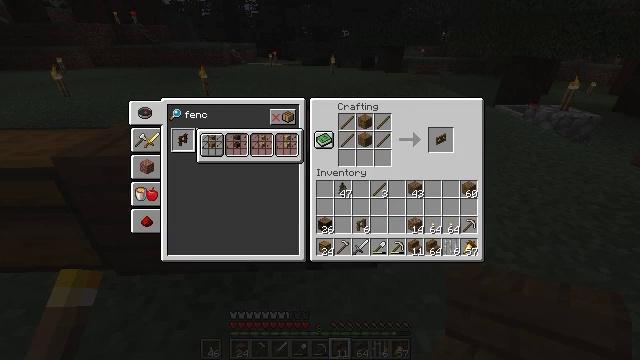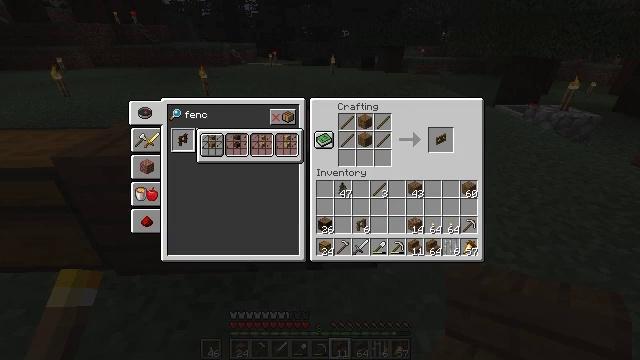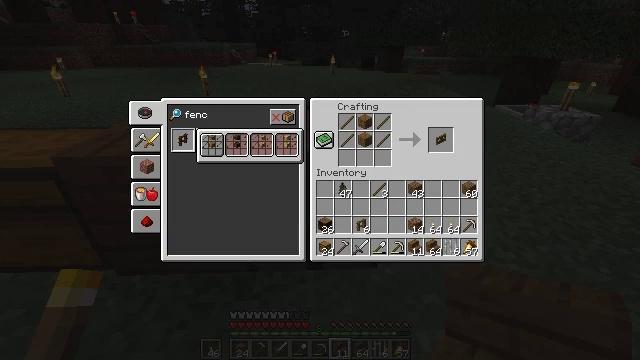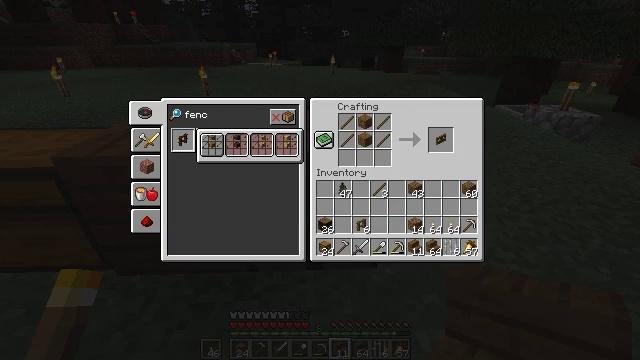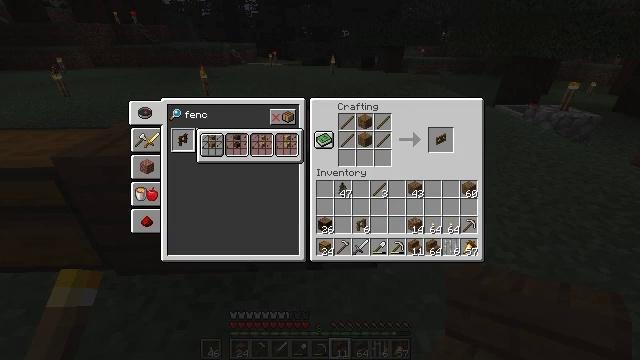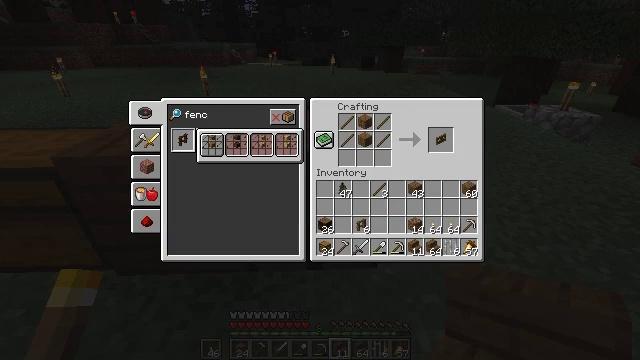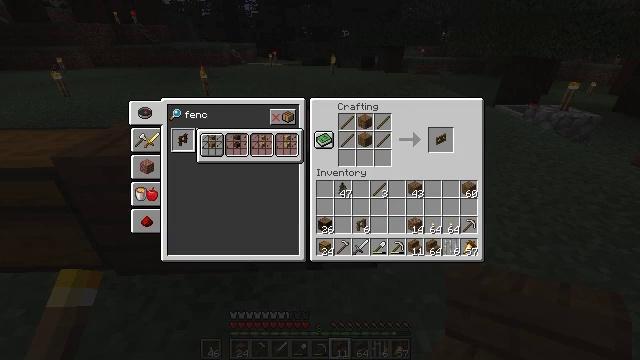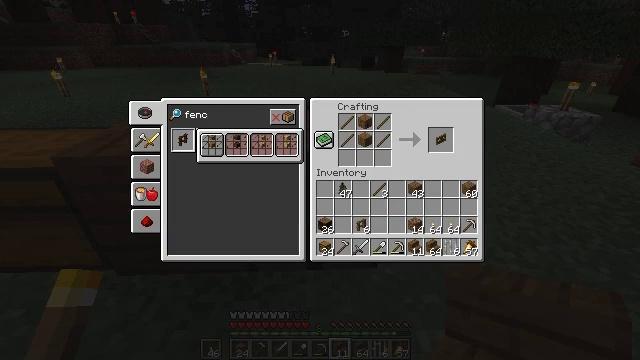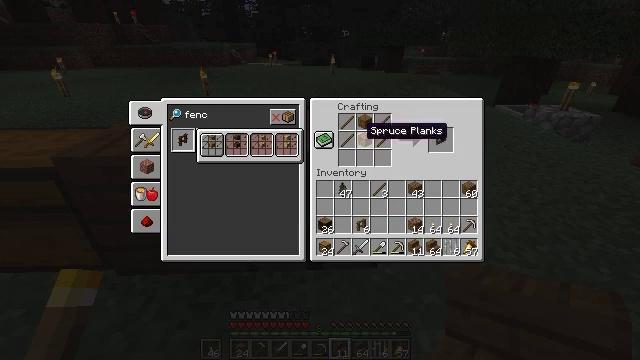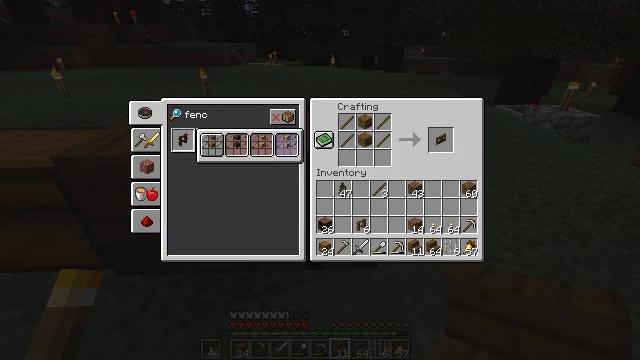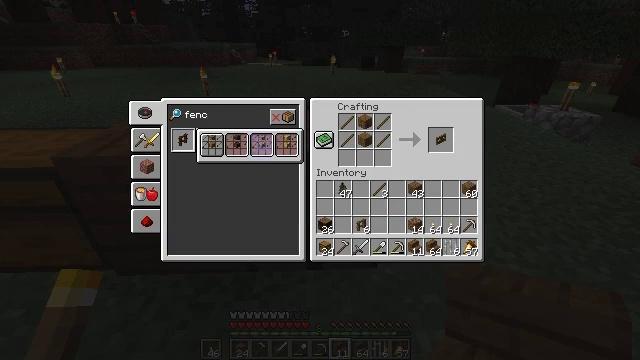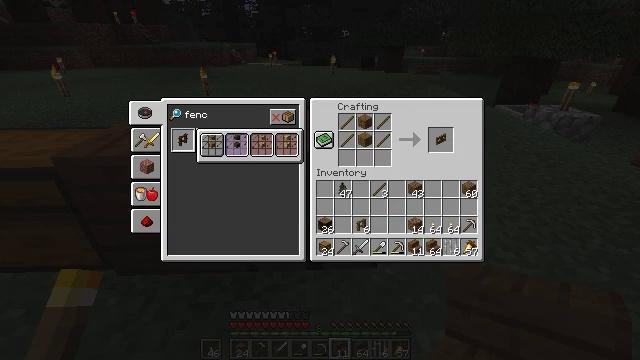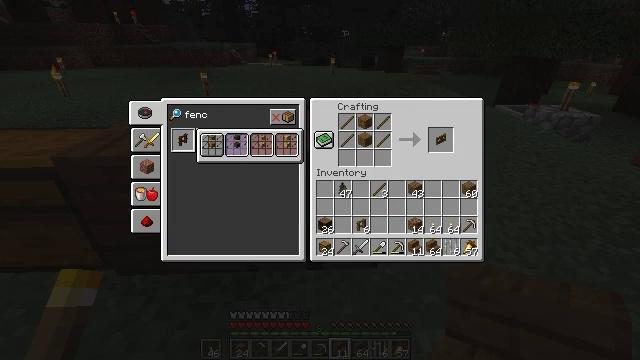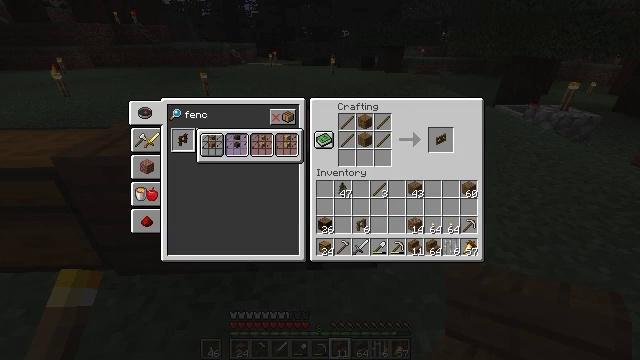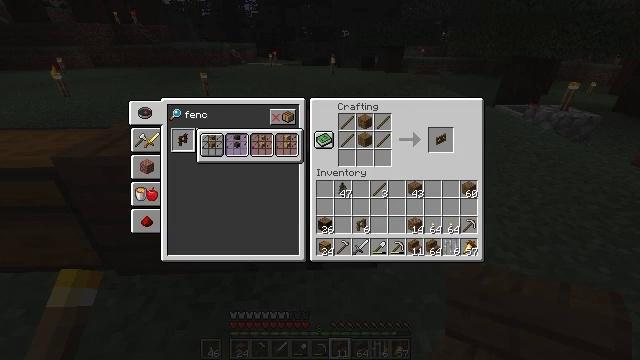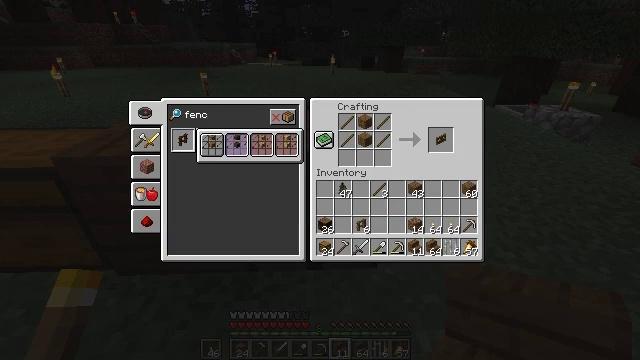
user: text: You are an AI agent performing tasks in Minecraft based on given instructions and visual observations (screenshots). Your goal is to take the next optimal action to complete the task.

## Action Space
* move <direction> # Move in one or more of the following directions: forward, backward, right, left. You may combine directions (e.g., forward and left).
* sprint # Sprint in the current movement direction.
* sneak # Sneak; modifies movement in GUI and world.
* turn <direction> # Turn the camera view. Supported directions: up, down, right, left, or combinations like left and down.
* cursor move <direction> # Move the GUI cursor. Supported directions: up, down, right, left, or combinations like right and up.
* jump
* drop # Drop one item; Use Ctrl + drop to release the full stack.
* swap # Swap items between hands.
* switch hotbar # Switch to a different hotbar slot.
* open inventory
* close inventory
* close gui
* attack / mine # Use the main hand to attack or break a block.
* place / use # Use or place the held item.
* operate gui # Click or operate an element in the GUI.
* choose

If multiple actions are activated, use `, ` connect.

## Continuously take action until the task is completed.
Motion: motion action
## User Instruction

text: Craft a spruce fence gate.
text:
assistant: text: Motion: turn right
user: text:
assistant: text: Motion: no_op
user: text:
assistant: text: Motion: no_op
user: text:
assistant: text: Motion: no_op
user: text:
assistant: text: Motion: turn right
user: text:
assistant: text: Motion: no_op
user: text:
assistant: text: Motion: turn left
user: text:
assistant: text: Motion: turn left
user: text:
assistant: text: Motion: turn left
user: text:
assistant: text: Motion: turn left
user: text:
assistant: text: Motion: turn left
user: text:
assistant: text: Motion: no_op
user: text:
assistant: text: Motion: turn left
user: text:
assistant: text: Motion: no_op
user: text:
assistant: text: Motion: no_op
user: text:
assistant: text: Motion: turn left
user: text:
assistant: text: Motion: no_op
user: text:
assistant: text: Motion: no_op
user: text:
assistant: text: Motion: no_op
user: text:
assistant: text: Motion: attack / mine
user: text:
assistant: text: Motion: attack / mine
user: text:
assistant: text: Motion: no_op
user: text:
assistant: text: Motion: no_op
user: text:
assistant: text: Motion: no_op
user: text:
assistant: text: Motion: no_op
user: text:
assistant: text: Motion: turn right
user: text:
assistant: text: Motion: turn right
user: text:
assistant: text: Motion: turn right
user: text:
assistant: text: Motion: turn right
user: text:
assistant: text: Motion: turn right